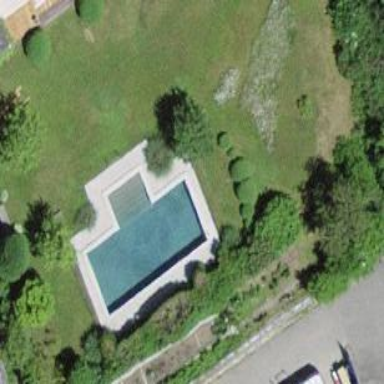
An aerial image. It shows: Swimming pool located in leisure land.